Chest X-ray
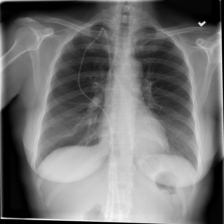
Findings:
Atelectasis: negative
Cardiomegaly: negative
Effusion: negative
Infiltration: negative
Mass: negative
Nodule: negative
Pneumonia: negative
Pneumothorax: negative
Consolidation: negative
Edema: negative
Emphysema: negative
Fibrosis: negative
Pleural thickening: negative
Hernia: negative